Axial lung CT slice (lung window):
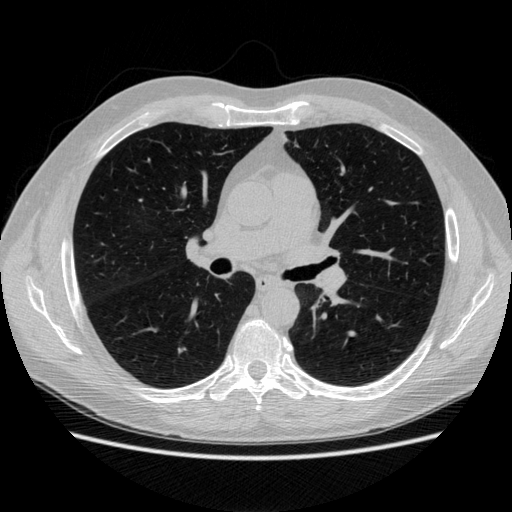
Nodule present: no